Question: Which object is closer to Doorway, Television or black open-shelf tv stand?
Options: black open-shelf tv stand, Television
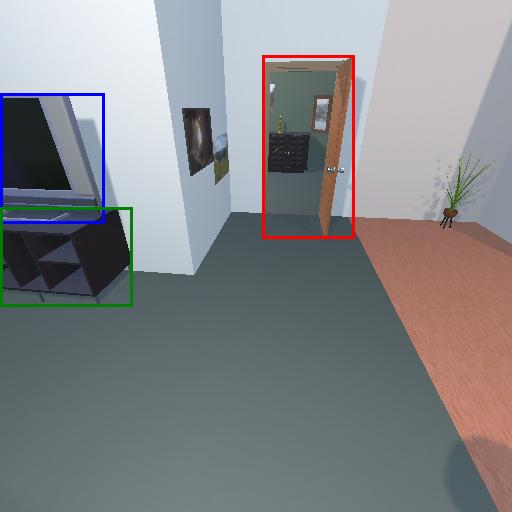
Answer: black open-shelf tv stand